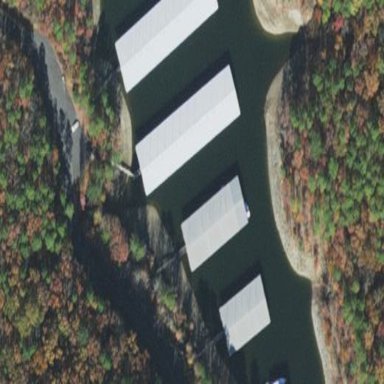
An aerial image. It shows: Building dedicated for boat storage.